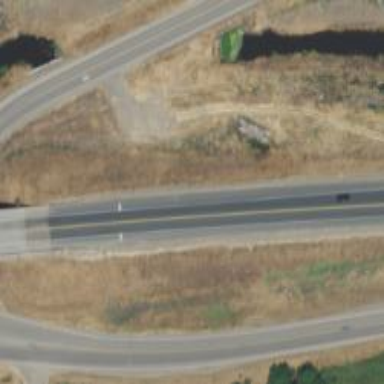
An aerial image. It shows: Asphalt road designated as trunk highway.